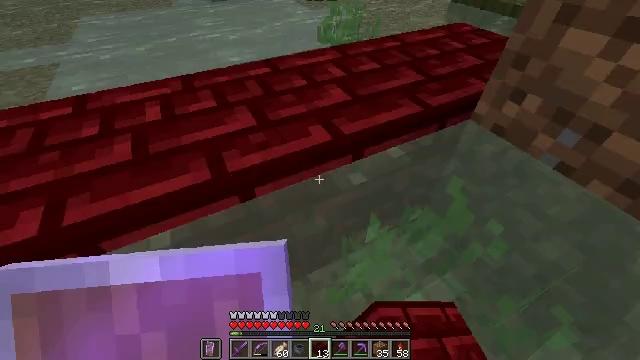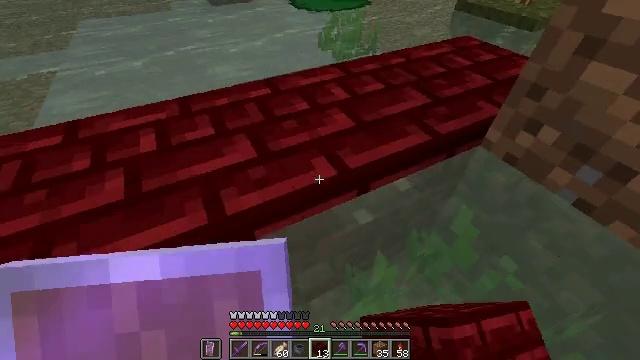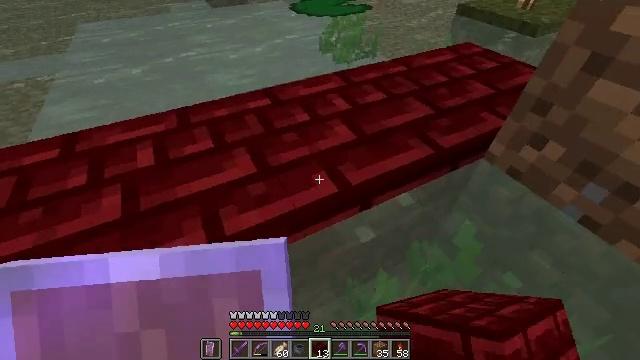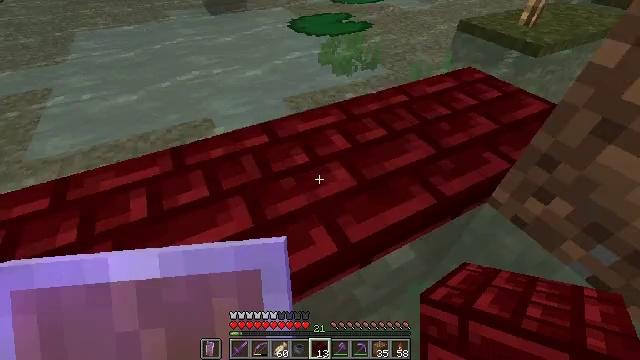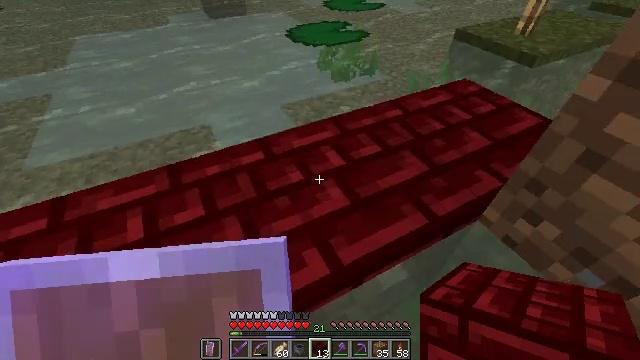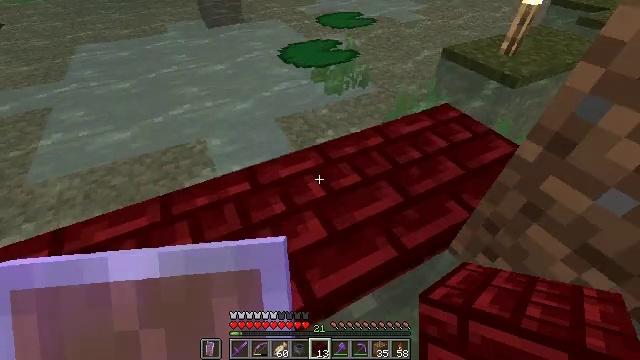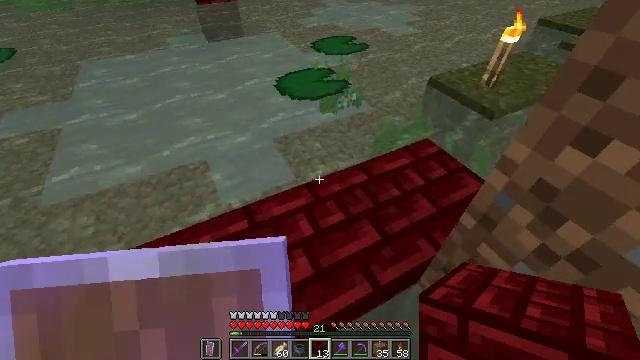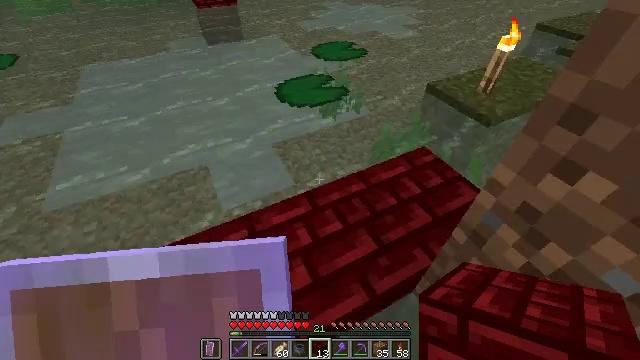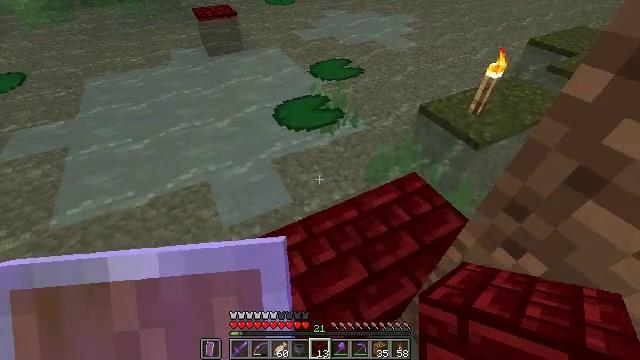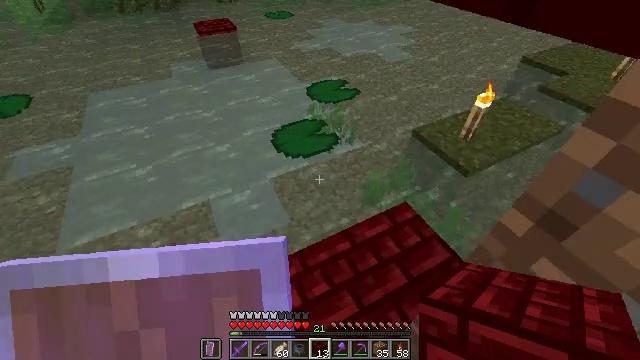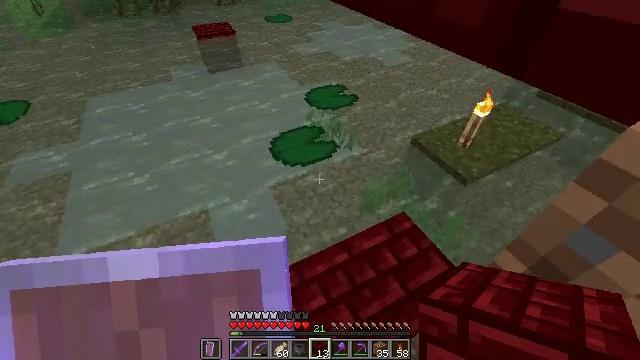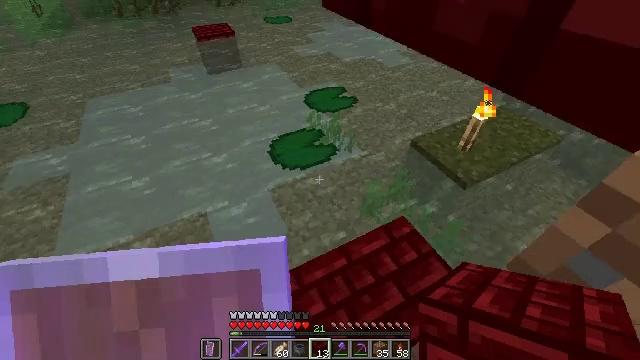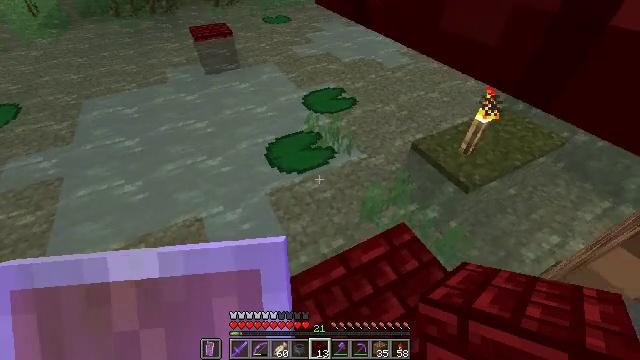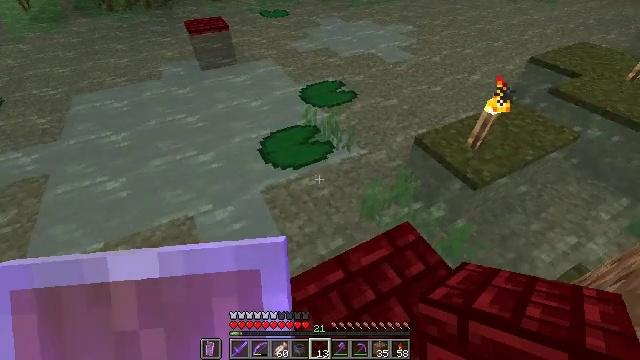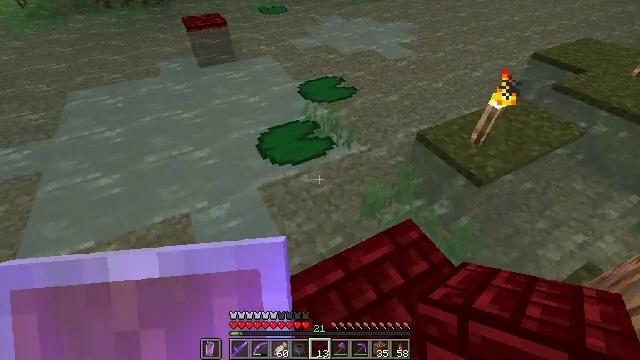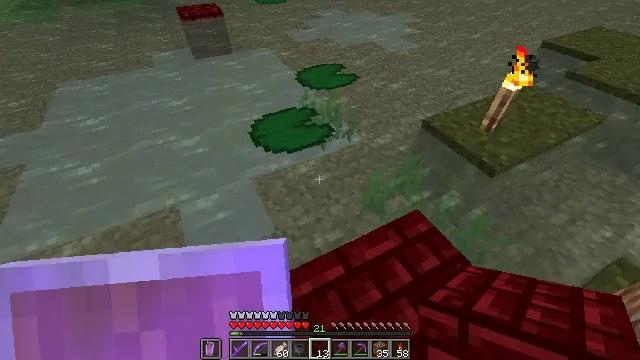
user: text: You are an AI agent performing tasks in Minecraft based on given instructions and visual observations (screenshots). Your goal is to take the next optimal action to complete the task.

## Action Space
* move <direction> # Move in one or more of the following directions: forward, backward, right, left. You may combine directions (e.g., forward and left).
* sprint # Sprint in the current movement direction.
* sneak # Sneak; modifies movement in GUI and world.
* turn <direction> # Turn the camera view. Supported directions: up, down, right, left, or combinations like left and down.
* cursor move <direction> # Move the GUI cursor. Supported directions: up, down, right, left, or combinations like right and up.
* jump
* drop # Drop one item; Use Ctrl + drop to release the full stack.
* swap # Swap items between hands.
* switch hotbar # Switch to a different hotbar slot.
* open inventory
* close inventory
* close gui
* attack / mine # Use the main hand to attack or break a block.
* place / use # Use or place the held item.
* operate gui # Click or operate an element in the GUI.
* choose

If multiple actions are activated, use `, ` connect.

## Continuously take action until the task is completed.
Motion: motion action
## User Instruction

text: Harvest the lily pad from the surface of water.
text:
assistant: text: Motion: move forward, jump
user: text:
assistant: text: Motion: move forward, jump
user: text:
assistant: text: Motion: move forward, jump
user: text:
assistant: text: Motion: move forward, jump
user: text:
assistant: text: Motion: move forward, jump
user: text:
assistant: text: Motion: move forward, jump
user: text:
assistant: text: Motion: move forward
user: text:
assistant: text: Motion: move forward
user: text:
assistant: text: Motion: move forward
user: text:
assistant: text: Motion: move forward
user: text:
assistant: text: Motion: no_op
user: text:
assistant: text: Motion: no_op
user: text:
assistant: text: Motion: no_op
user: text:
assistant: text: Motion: no_op
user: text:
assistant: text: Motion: no_op
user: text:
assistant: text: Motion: no_op
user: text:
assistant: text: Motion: no_op
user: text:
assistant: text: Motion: no_op
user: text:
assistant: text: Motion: no_op
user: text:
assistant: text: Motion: no_op
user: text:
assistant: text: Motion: no_op
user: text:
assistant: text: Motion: turn left
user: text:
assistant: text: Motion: turn left and up
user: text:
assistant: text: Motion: no_op
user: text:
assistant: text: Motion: no_op
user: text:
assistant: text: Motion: no_op
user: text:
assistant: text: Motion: no_op
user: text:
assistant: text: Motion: no_op
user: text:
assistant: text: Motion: no_op
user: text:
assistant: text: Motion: no_op